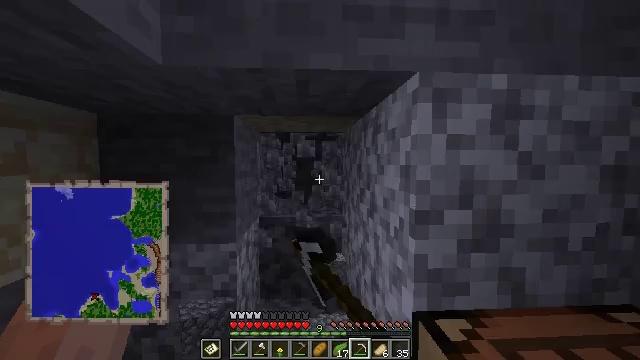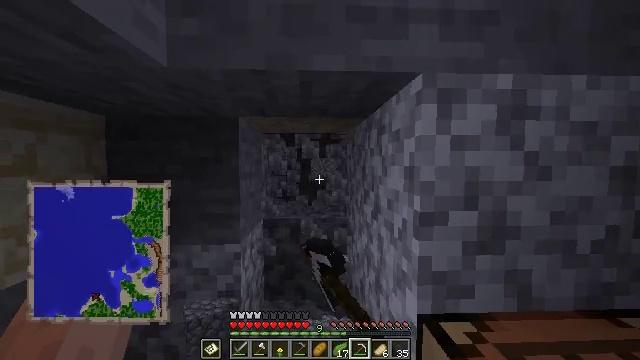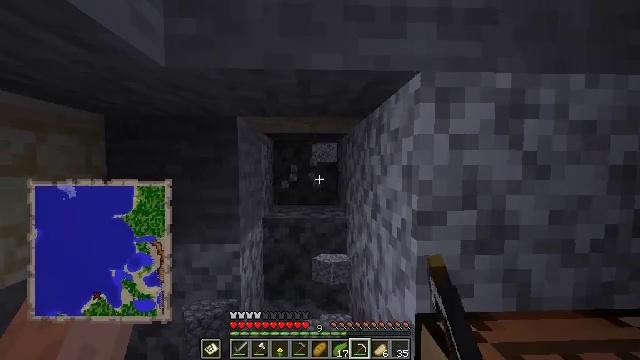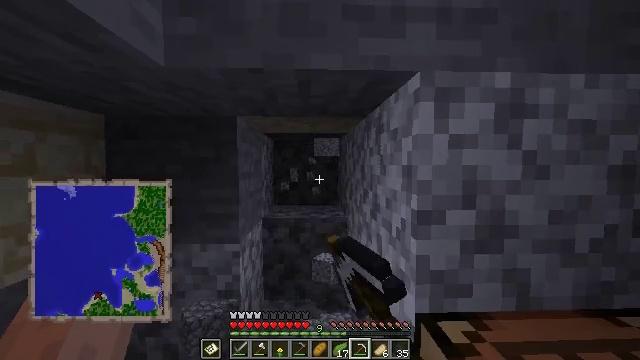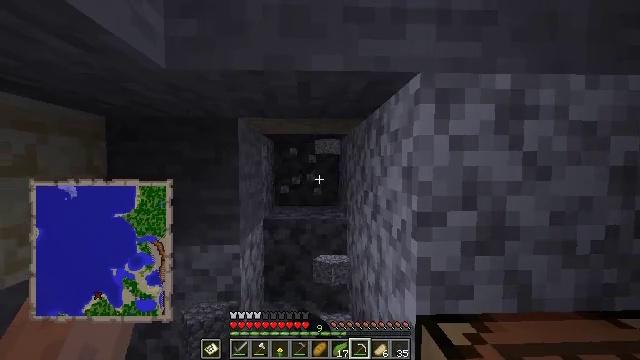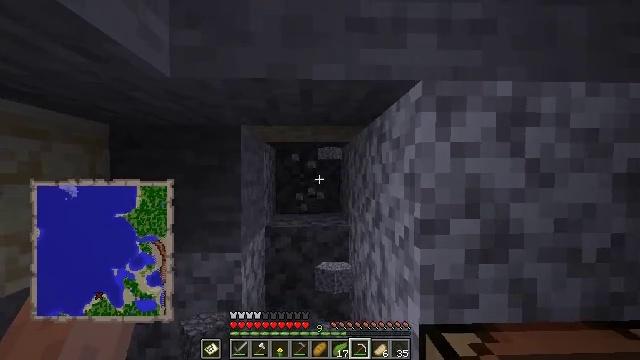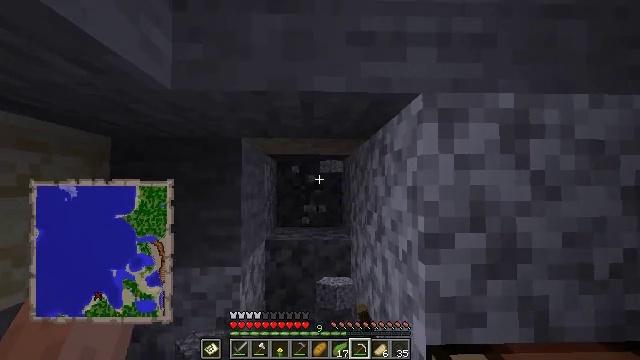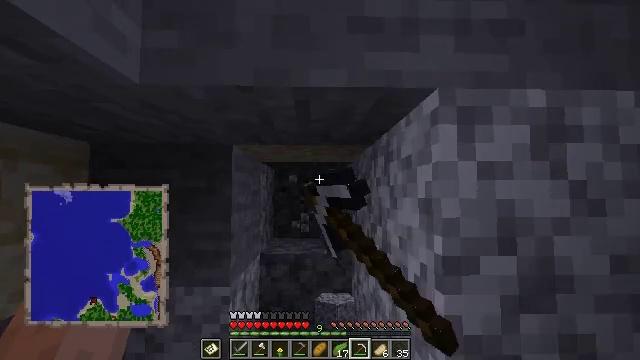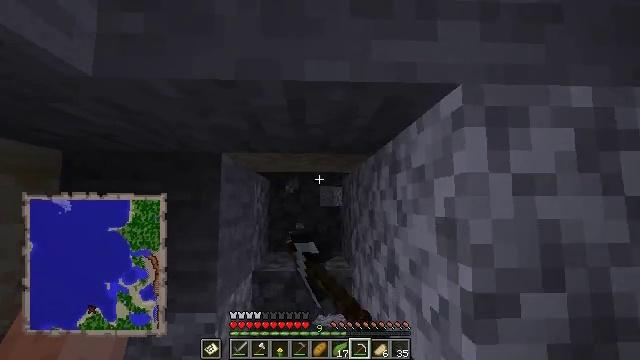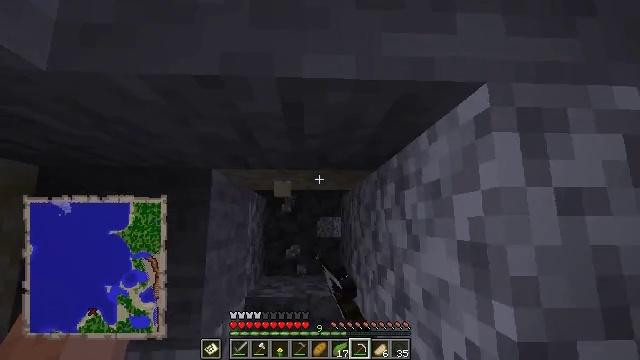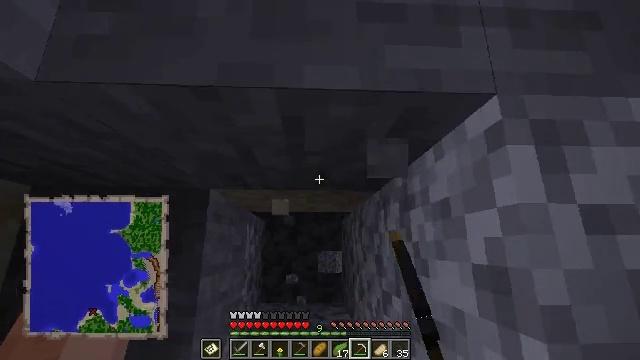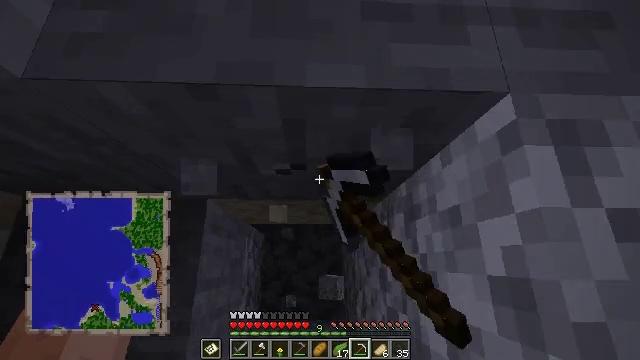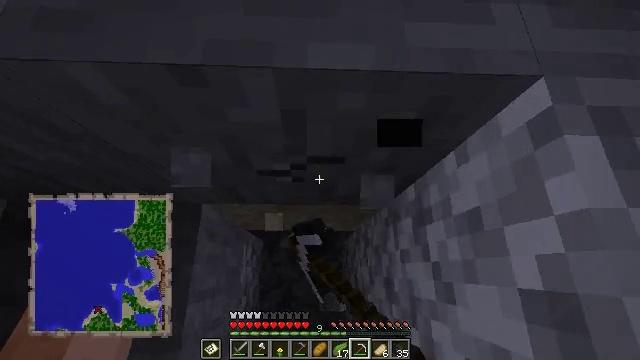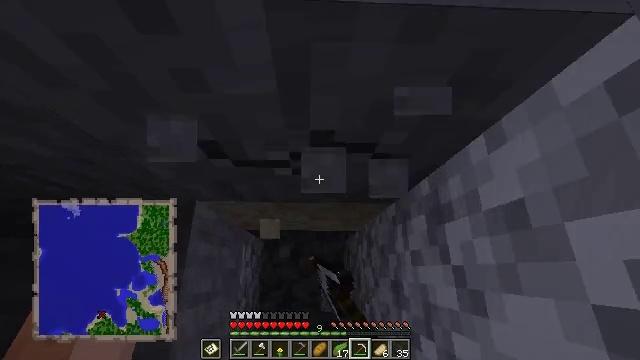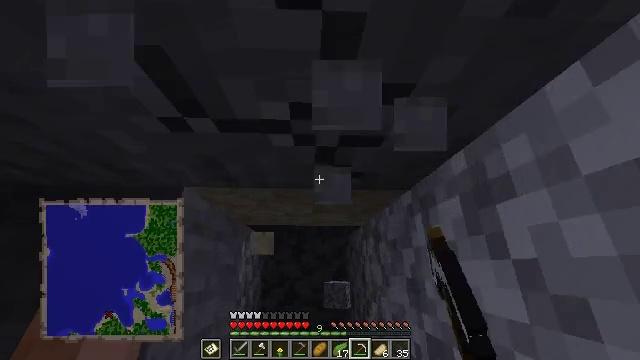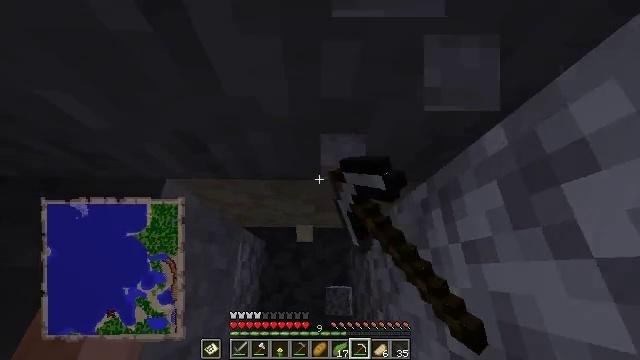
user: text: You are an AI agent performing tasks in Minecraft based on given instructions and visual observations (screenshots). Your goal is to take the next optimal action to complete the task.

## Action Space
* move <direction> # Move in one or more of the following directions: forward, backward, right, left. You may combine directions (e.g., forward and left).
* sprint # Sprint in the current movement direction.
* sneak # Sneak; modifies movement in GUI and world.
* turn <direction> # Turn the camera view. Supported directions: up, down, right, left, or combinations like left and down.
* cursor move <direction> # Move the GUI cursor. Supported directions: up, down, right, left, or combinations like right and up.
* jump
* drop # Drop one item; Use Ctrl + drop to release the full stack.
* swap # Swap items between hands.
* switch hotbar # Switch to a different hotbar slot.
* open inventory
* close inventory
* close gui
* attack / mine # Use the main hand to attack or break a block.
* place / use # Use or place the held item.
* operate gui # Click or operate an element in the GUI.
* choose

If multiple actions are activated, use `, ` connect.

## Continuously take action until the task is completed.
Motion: motion action
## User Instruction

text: Attack the sandstone to break it.
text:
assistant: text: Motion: turn left, attack / mine
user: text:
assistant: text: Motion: attack / mine
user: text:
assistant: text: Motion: attack / mine
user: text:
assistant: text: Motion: attack / mine
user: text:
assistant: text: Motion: turn up, attack / mine
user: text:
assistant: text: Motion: move forward, turn up, attack / mine
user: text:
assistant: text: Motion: move forward, turn up, attack / mine
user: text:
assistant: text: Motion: move forward, turn up, attack / mine
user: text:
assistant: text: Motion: turn up, attack / mine
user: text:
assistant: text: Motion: turn up, attack / mine
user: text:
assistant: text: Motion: turn up, attack / mine
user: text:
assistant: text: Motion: move forward, turn up, attack / mine
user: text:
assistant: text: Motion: move forward, attack / mine
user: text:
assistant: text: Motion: move forward, attack / mine
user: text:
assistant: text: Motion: turn up, attack / mine
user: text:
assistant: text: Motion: attack / mine
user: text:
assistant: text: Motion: attack / mine
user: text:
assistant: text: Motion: attack / mine
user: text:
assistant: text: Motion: attack / mine
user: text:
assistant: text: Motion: attack / mine
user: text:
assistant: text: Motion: attack / mine
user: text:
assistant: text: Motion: attack / mine
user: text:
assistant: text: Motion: attack / mine
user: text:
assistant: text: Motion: attack / mine
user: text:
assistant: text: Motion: attack / mine
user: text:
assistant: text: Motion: attack / mine
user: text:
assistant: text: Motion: attack / mine
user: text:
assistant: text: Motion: attack / mine
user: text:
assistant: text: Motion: turn up, attack / mine
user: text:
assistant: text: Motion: turn up, attack / mine